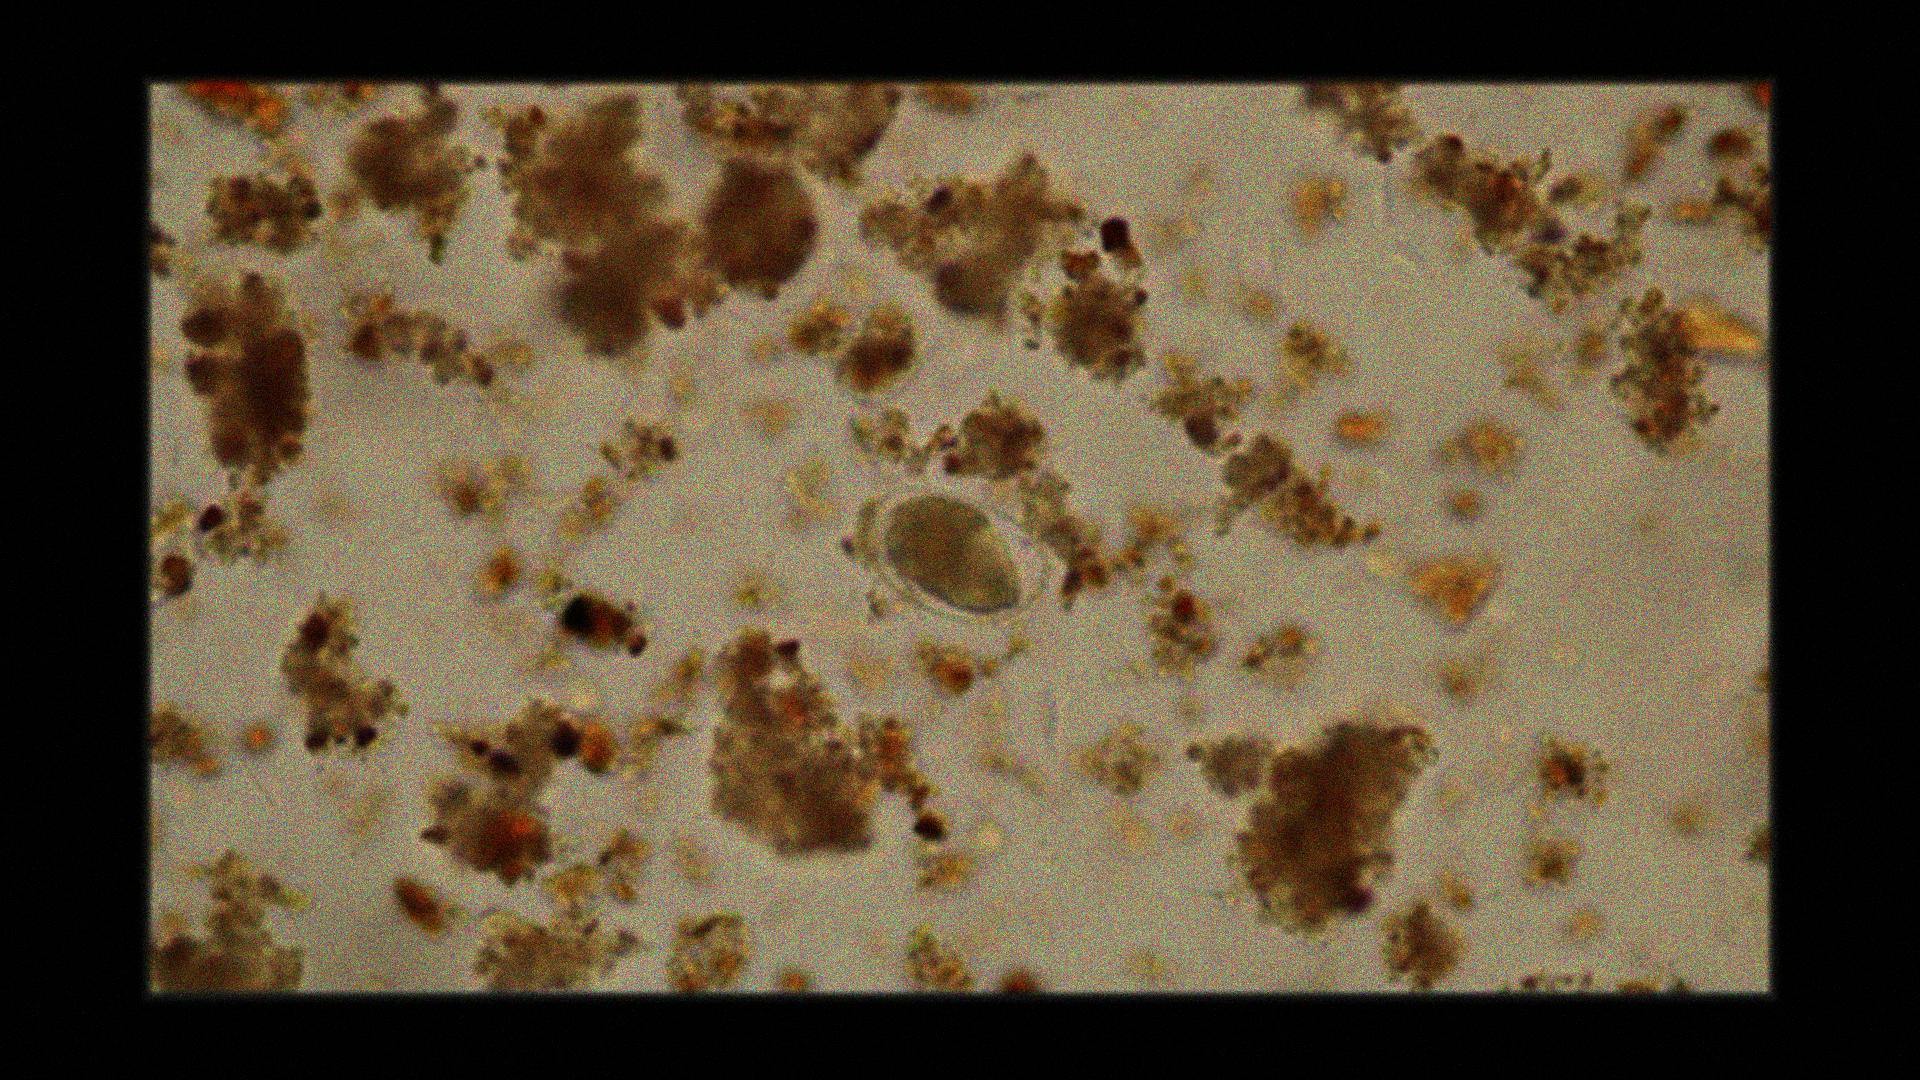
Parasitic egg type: Hookworm egg